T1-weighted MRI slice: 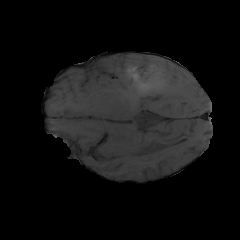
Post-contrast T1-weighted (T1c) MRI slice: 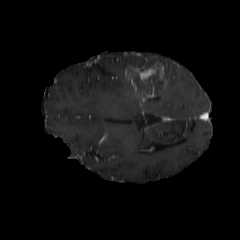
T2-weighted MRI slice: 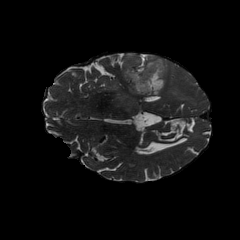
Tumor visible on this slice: yes